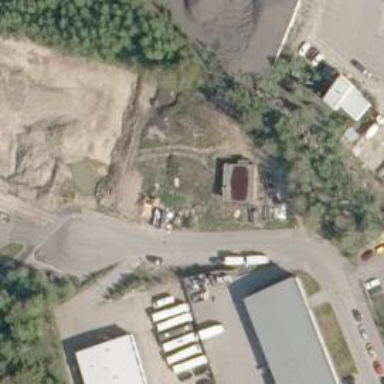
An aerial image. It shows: Brownfield site.